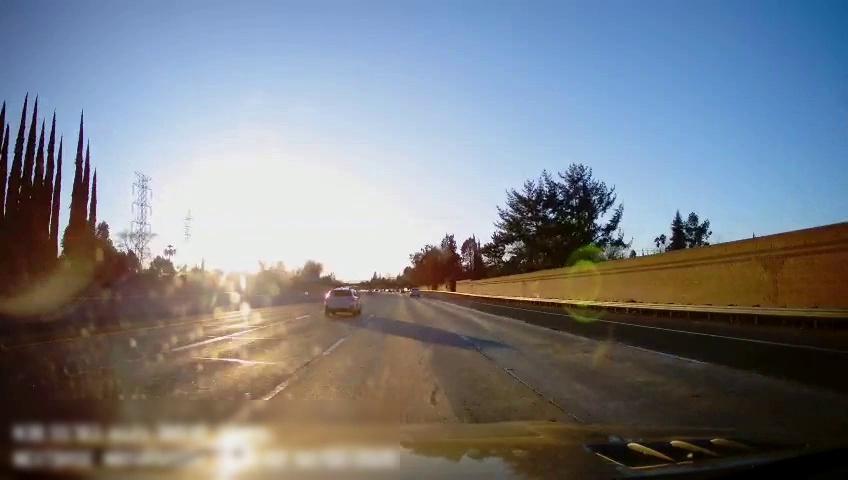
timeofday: Day
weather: Sunny
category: Drivable Space
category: Vehicles | Truck
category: Vehicles | SUV
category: Lanes | Alternate Lane
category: Lanes | Alternate Lane
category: Lanes | Current Lane
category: Lanes | Current Lane
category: Lanes | Alternate Lane
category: Lanes | Alternate Lane